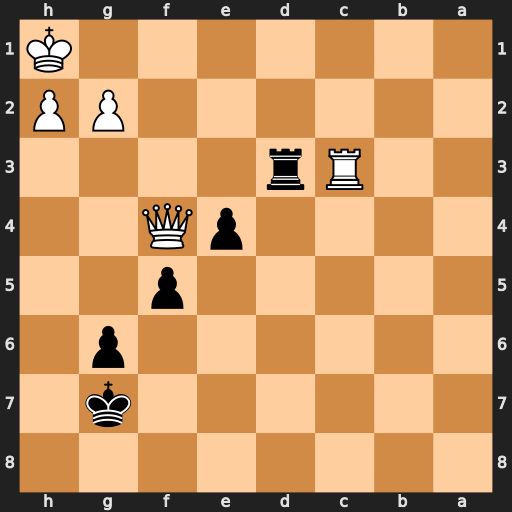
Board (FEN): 8/6k1/6p1/5p2/4pQ2/2Rr4/6PP/7K
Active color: b
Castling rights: -
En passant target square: -
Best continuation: Rd1+ Qf1 Rxf1#